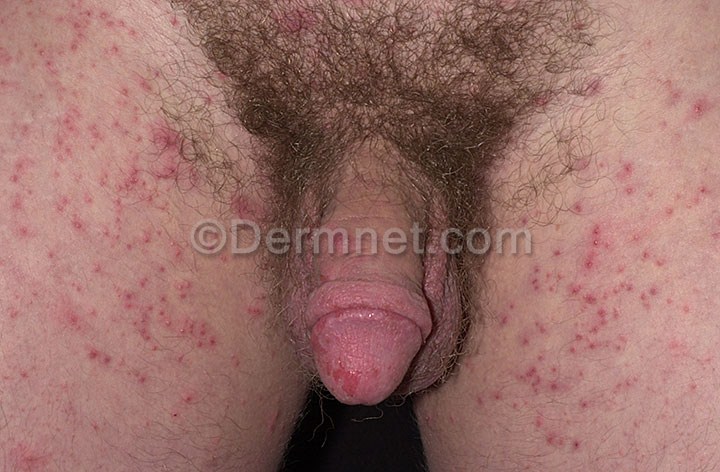
Disease: Scabies Lyme Disease and other Infestations and Bites